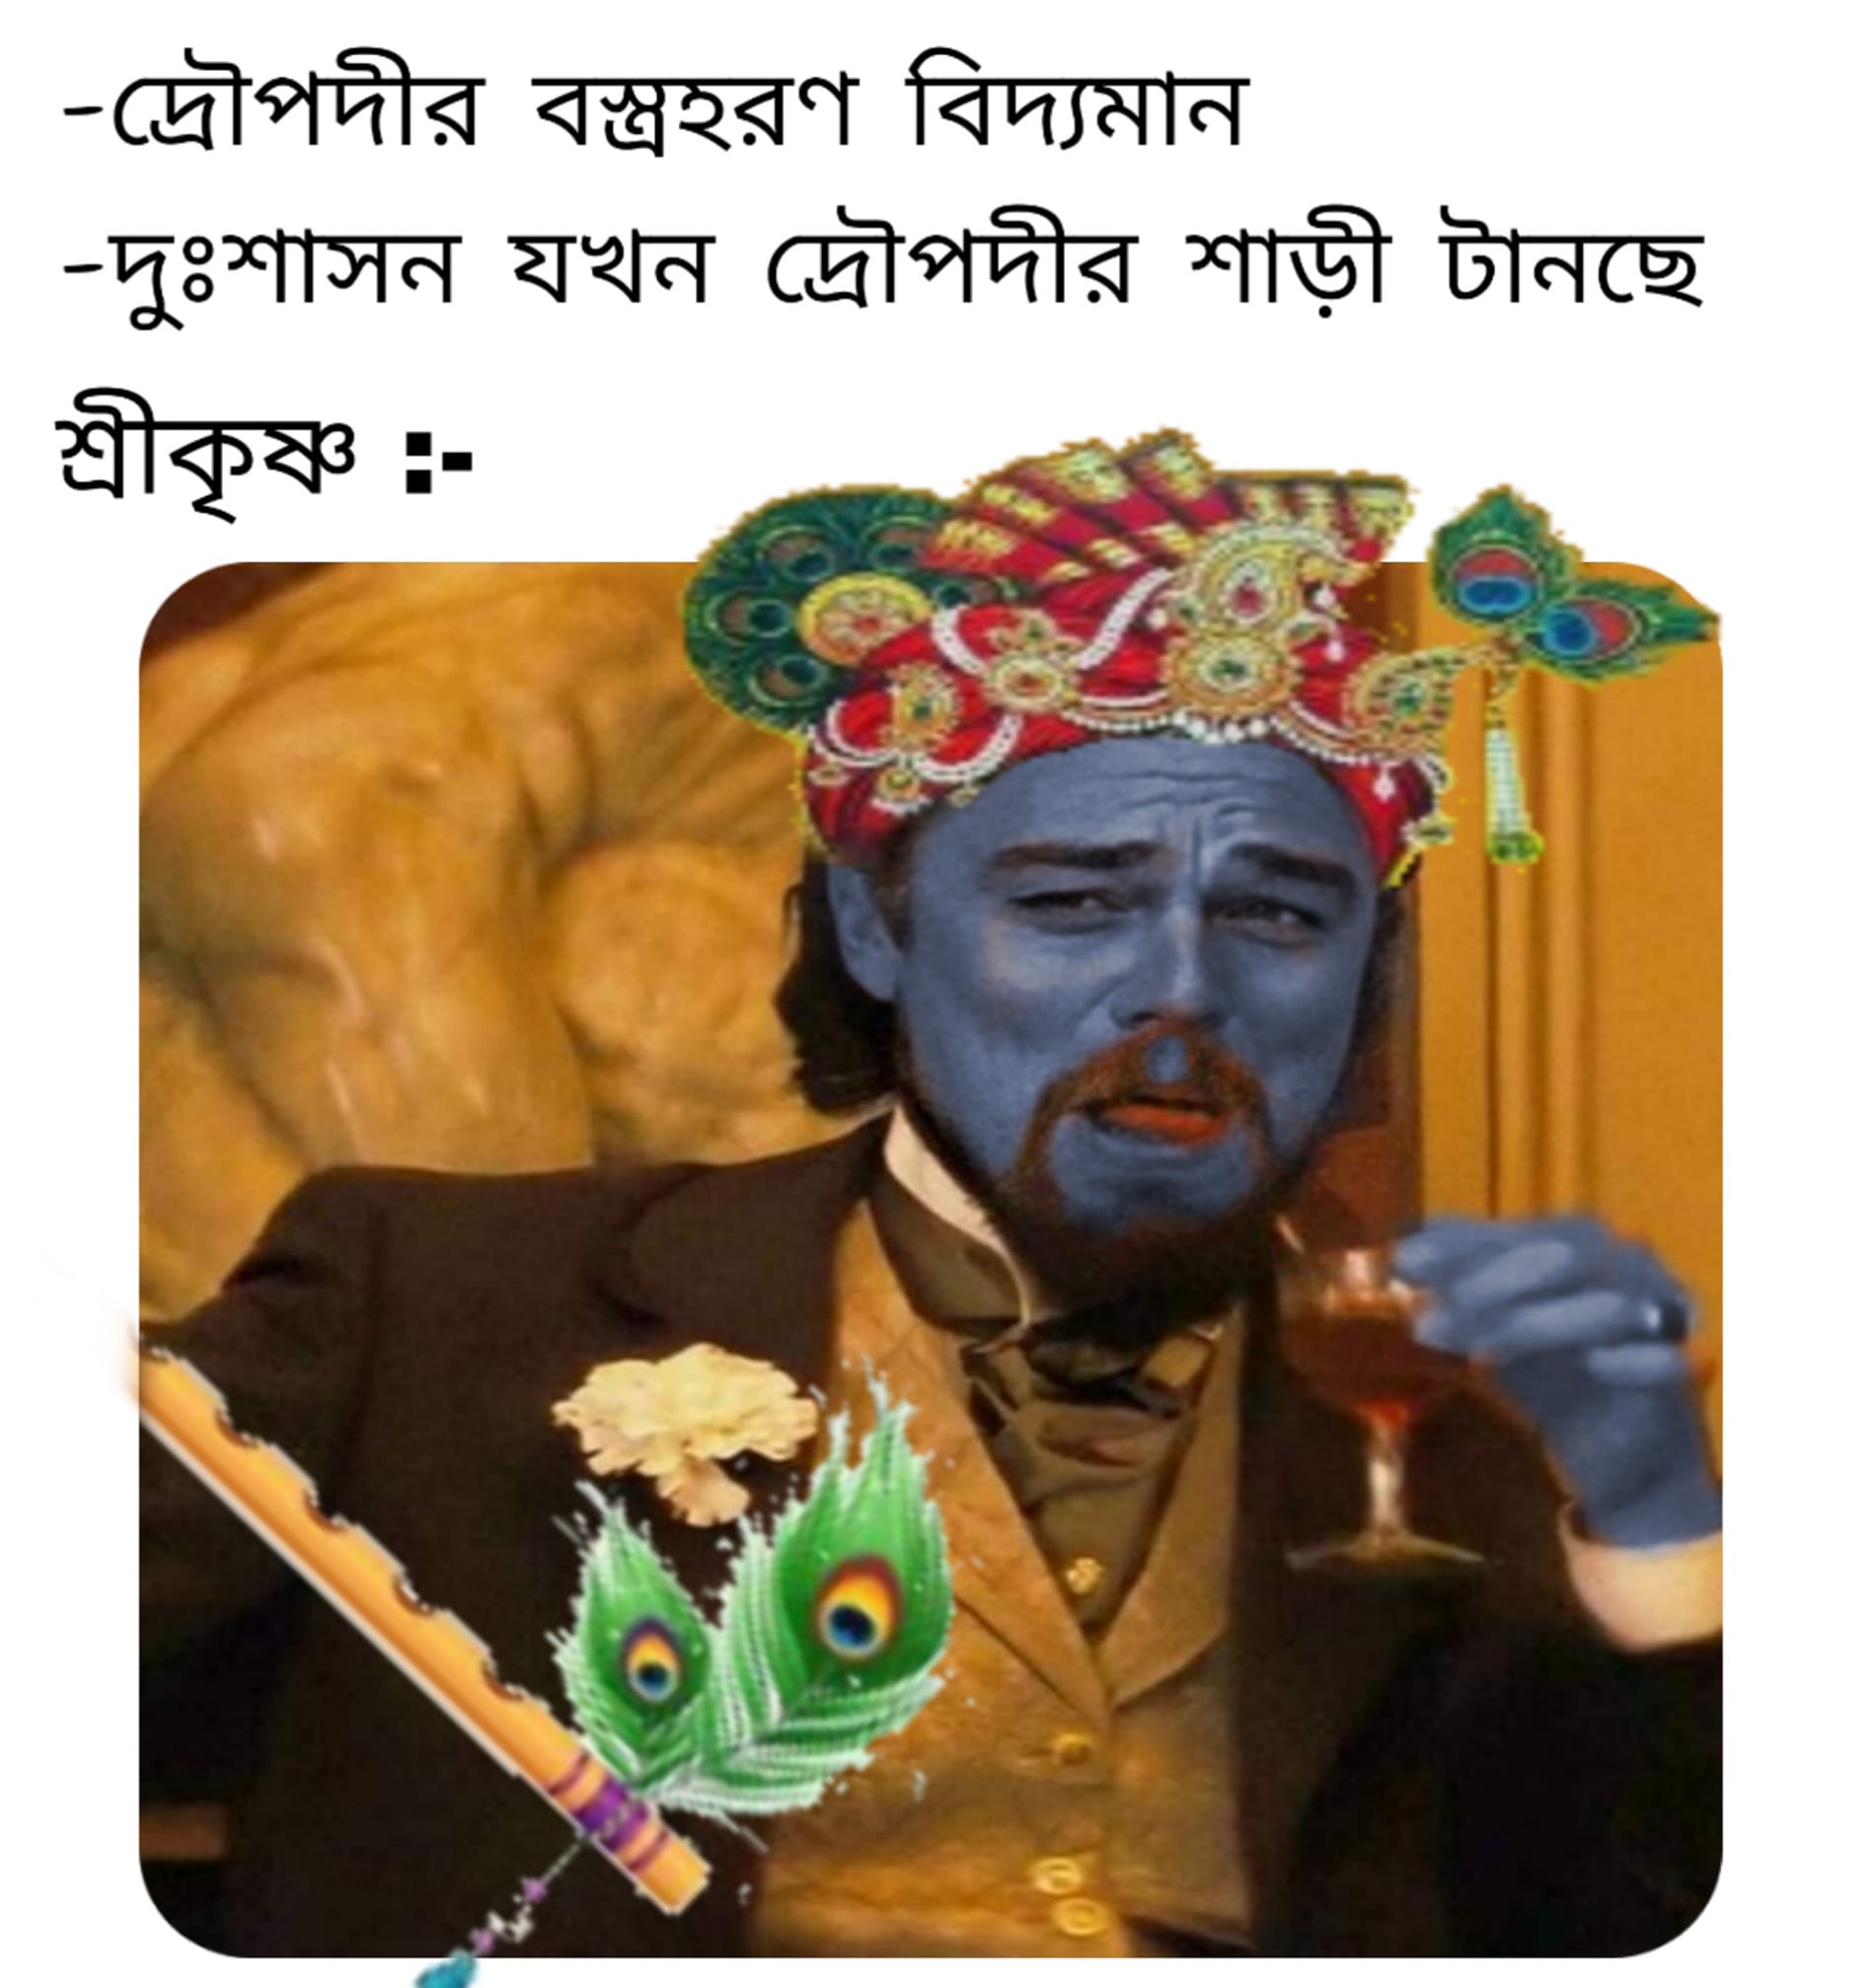
Caption: - দ্রোপদীর বস্ত্রহরণ বিদ্যমান     - দুঃশাসন যখন  দ্রোপদীর  শাড়ী টানছে   শ্রীকৃষ্ণ :-
Label: non-hate